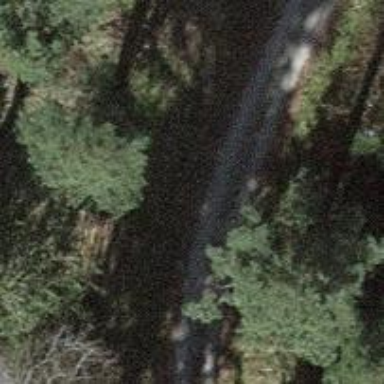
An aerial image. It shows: Well-maintained track road with grade 1 tracktype.